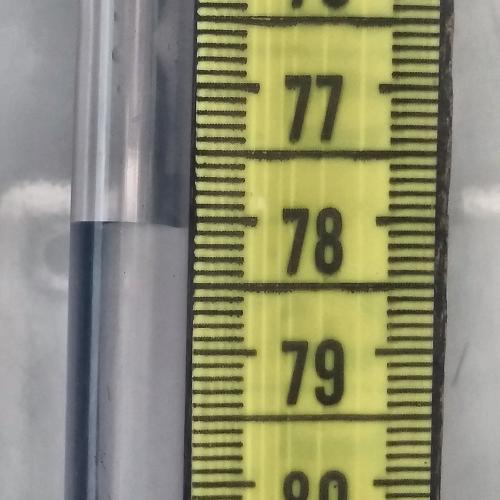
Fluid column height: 78.1 cm